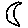
Label: moon